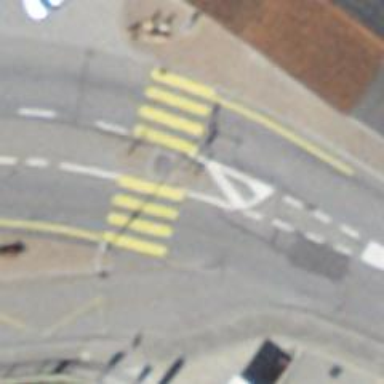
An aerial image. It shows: Uncontrolled crossing with central island on the road.